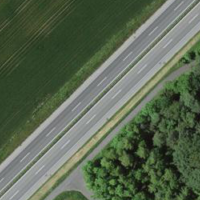
EUNIS habitat code: 57
Species observed at this site:
Pernis apivorus